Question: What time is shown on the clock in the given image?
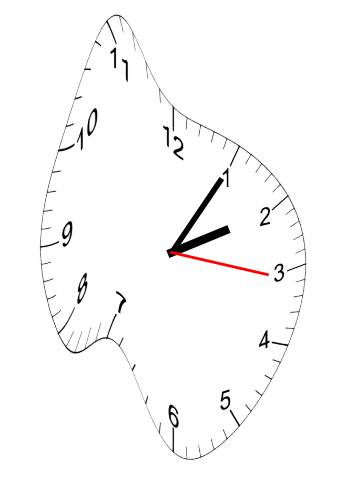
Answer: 02:05:16